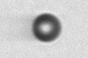
Label: bead